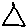
Label: triangle